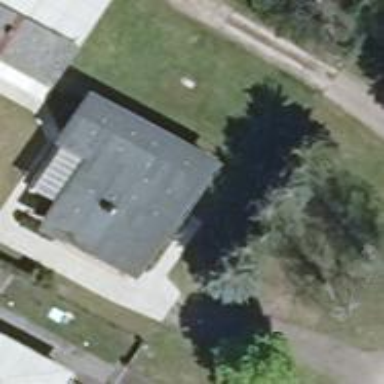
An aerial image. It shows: House with flat grey roof.